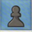
Piece: bP